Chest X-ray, PA view. Patient: 59 years old, sex F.
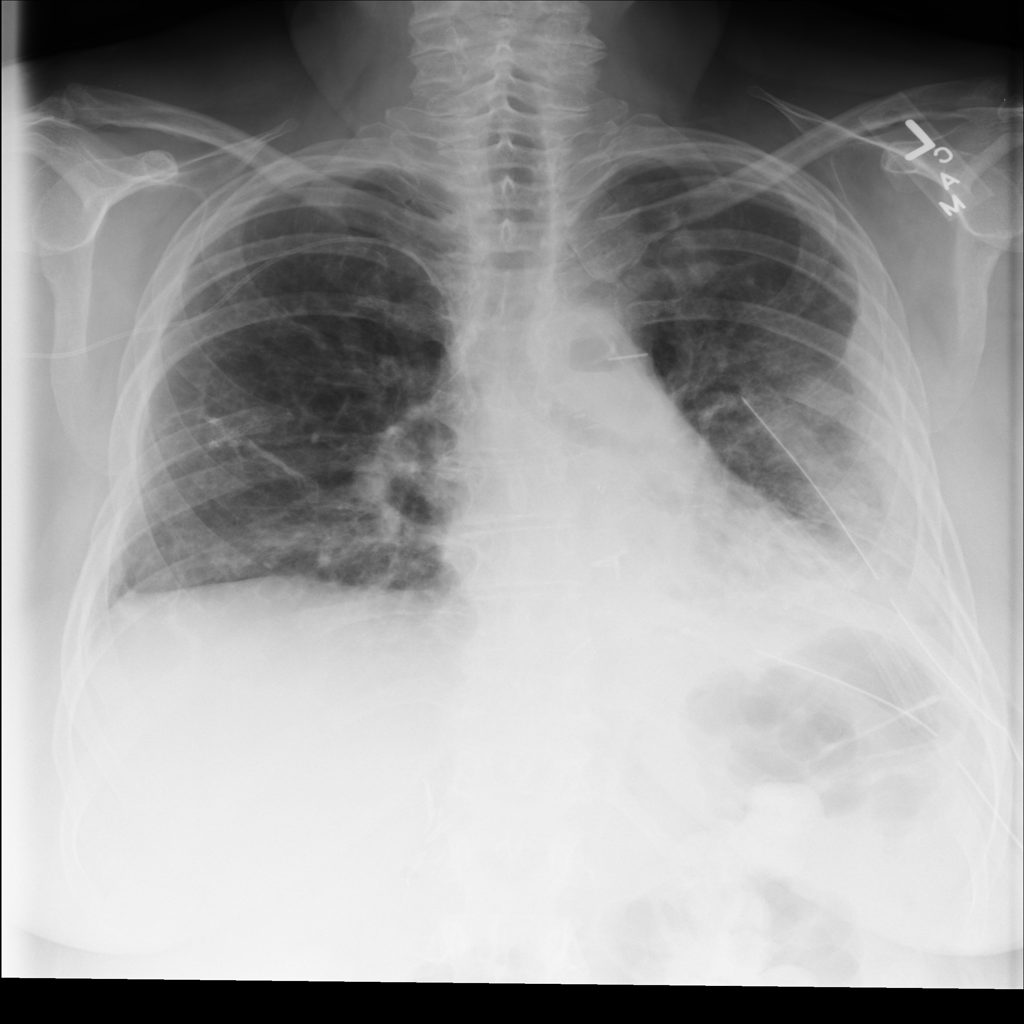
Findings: Effusion, Infiltration